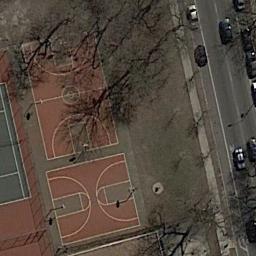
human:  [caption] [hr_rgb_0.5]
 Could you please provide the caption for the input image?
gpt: A basketball court next to a parking lot and some trees beside .

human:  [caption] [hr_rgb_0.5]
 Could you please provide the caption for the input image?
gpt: There are two basketball courts, One of which is twice the size of the other .

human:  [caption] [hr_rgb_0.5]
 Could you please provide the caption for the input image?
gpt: There are two basketball courts beside the road, With many trees nearby .

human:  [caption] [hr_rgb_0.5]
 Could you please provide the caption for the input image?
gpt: There are two basketball courts next to the road .

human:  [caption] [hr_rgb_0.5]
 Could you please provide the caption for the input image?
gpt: Some cars are on the road next to two basketball courts .